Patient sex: M
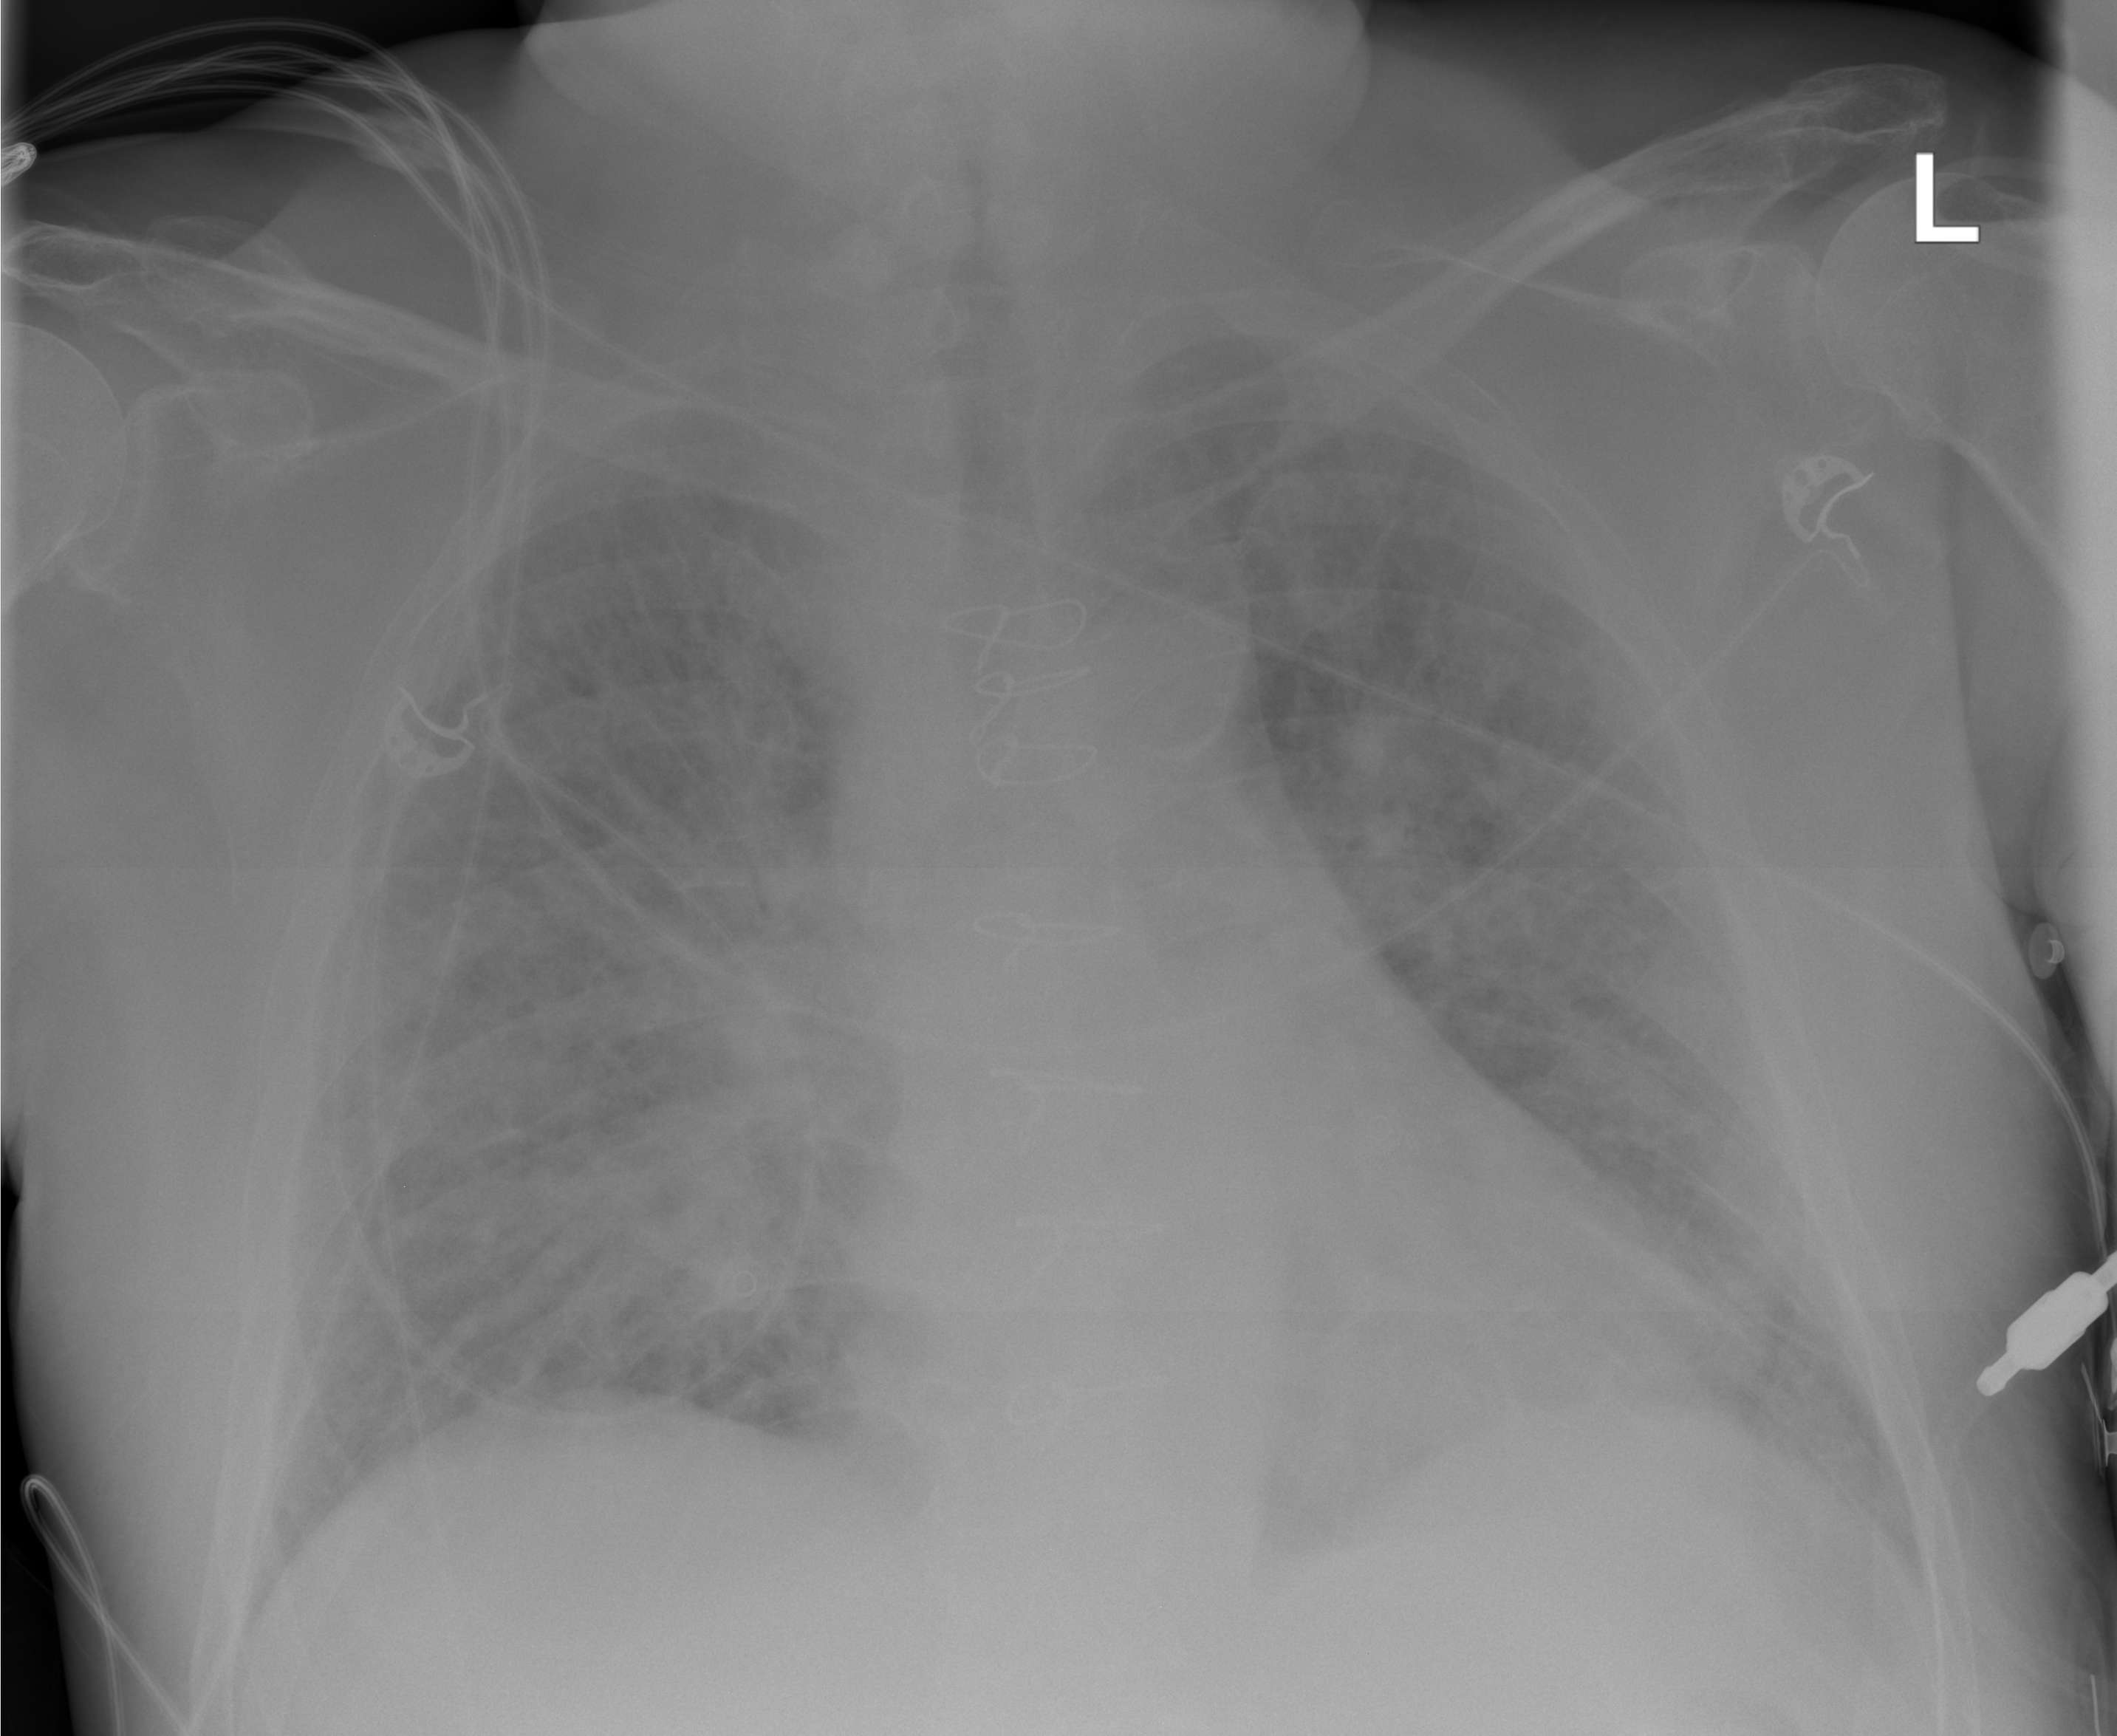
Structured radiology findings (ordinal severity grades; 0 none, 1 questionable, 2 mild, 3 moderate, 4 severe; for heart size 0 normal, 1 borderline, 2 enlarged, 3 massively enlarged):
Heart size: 0
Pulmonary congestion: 2
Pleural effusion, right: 0
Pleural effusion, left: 0
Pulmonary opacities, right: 3
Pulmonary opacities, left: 3
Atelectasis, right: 2
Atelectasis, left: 2